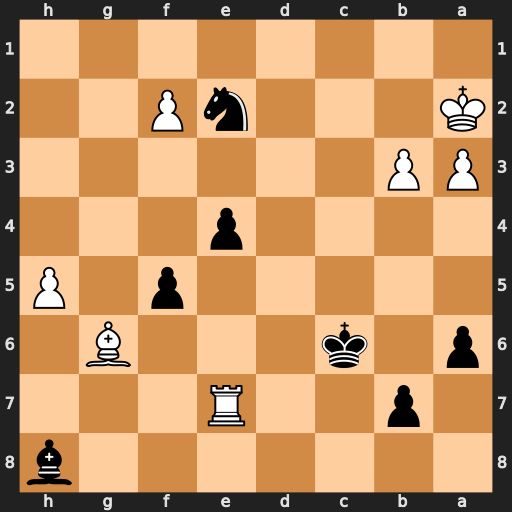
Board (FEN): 7b/1p2R3/p1k3B1/5p1P/4p3/PP6/K3nP2/8
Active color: b
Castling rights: -
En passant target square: -
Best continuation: Nc3+ Kb2 Nd5+ Kc2 Nxe7